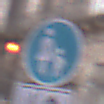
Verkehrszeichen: Gehweg
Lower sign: RichtungsangabeDurchPfeile8
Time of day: MorningAfternoon
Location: Outdoor (Urban)
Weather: PartlyCloudy
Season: NotSpecified
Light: Natural